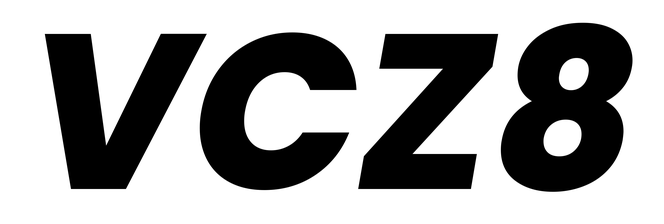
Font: Poppins-ExtraBoldItalic